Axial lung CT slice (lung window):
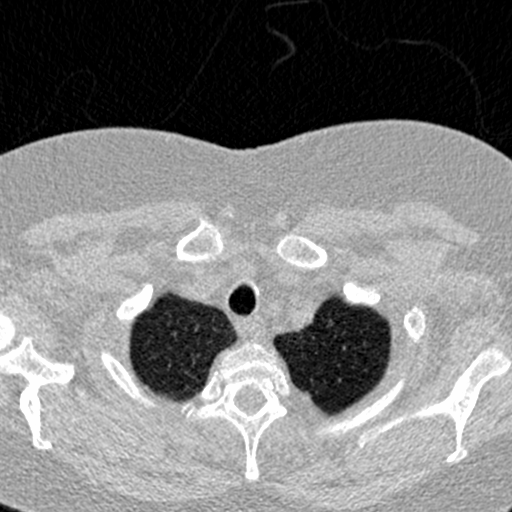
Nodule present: no